Field crop: maize
Growth stage: 2
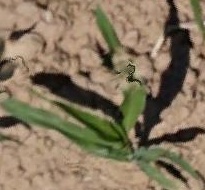
Species: maize